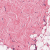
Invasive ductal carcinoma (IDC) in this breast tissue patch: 0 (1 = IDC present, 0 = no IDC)